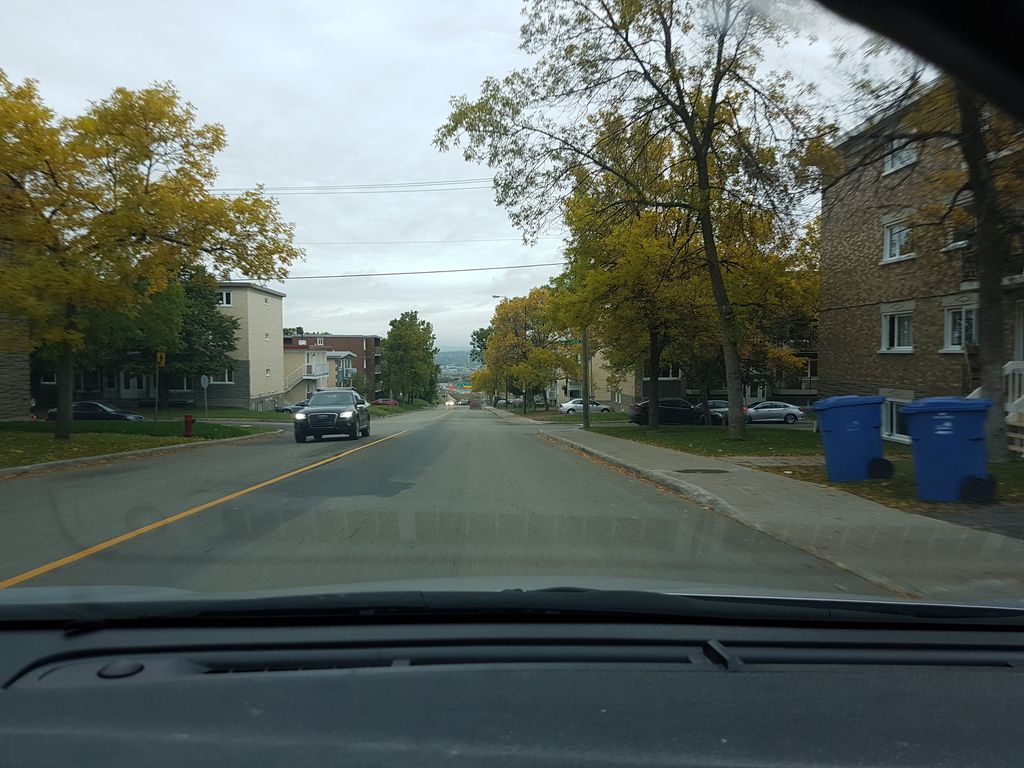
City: quebec_city